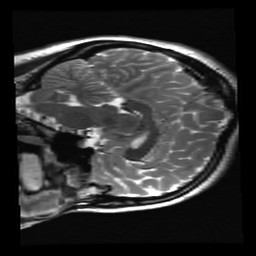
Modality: T2w
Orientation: sagittal
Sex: female
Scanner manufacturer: ge
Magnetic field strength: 3 T
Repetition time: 5 s
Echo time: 0.1007 s